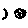
Label: moon